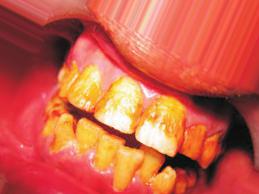
Condition: Tooth Discoloration